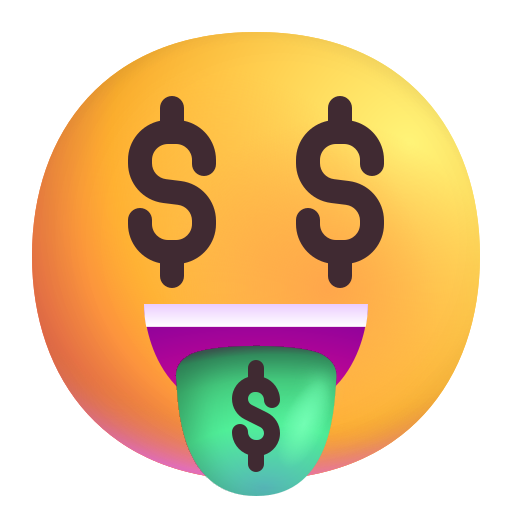
money mouth face color